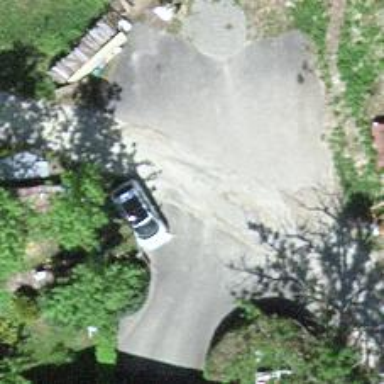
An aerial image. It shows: Turning circle on the road.